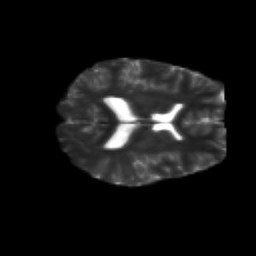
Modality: T2w
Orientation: axial
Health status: healthy
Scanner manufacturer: siemens
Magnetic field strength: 3 T
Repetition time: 12 s
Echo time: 0.092 s